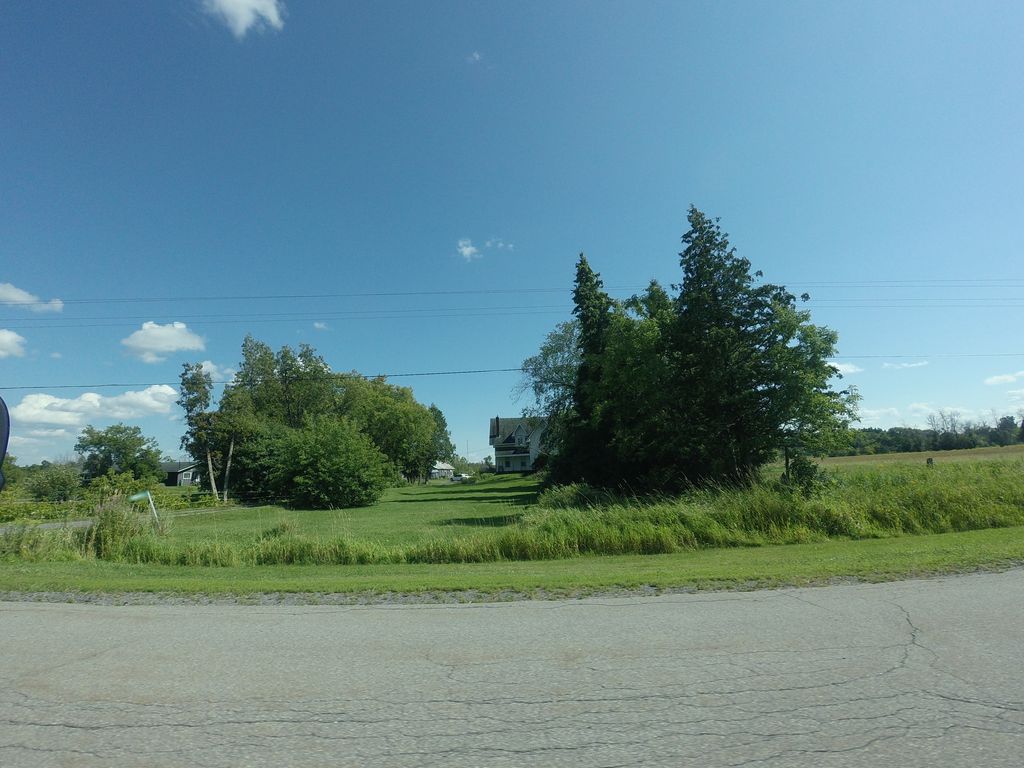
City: ottawa-gatineau